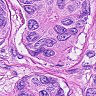
Metastatic tissue present: yes